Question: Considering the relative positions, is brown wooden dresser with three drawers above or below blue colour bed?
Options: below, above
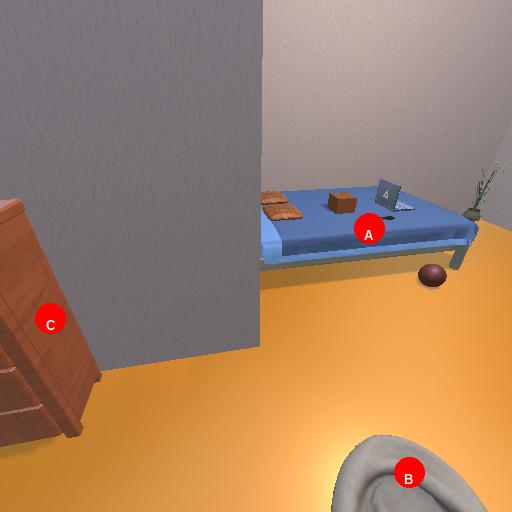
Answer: below